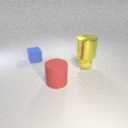
large red rubber cylinder to the right of small blue rubber cube